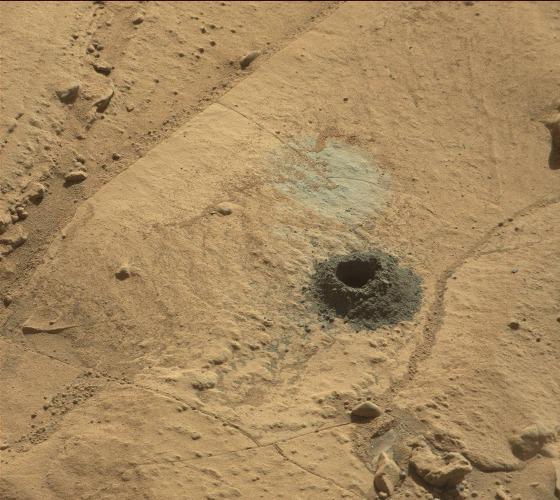
Terrain classes present: Background, Bedrock, Gravel / Sand / Soil, Rock, Shadow